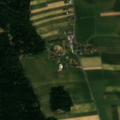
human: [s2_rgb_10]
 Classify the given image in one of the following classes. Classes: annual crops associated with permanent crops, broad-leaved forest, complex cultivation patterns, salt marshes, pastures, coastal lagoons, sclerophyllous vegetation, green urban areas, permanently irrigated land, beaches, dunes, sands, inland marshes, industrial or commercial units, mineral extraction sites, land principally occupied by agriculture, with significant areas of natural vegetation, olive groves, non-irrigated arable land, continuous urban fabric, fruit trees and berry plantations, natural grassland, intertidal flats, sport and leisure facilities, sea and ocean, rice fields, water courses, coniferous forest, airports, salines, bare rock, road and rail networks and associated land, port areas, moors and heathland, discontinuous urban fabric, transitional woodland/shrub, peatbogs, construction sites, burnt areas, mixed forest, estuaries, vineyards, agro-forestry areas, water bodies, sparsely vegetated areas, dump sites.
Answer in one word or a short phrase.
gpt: non-irrigated arable land, mixed forest